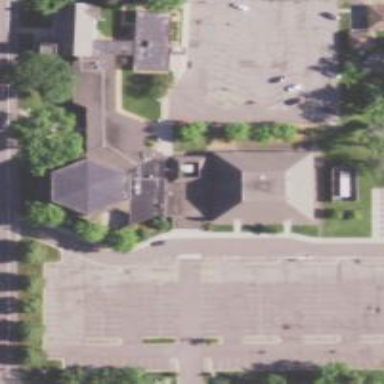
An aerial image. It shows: Church.